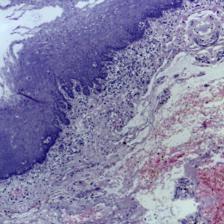
Diagnosis: Normal